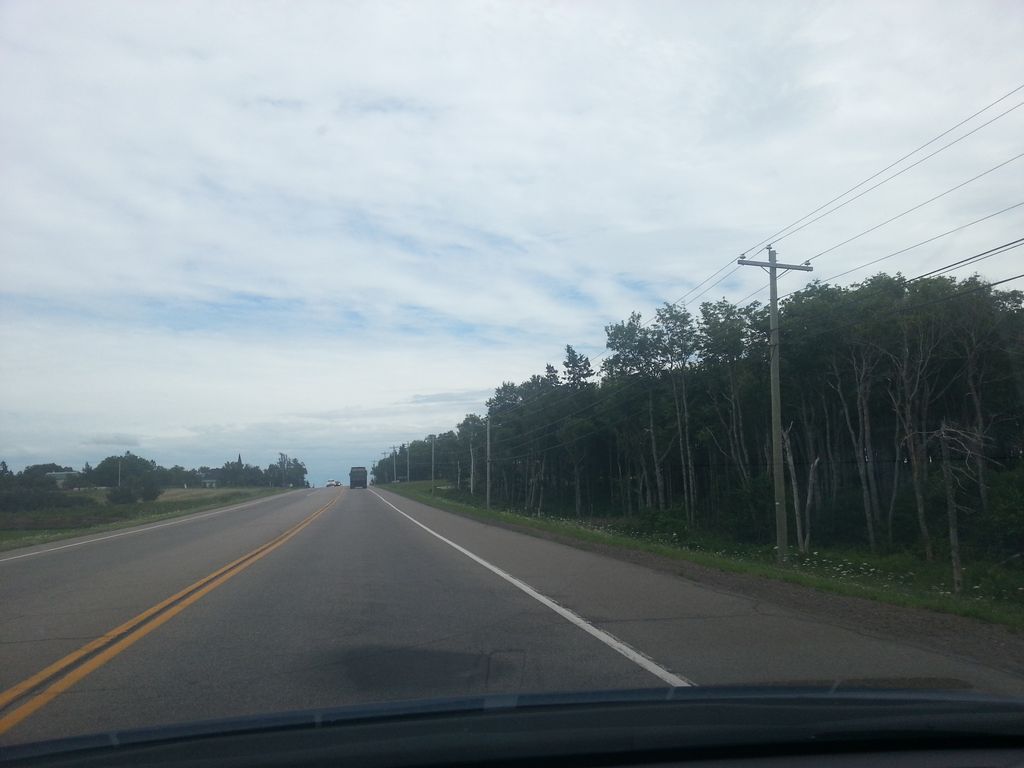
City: charlottetown